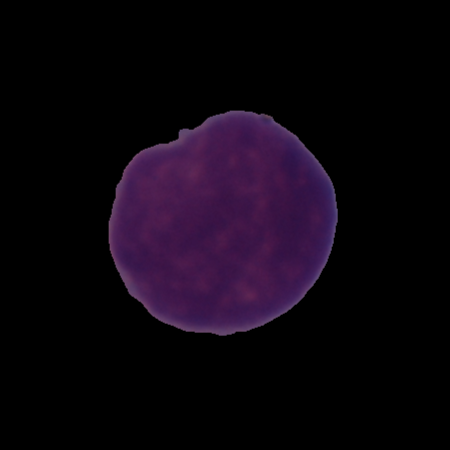
Label: cancer